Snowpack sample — Buffalo Mountain, Silverthorne, Colorado, USA (1/25/25, 10:11 AM MST)
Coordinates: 39.6222, -106.1139
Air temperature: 22 °F
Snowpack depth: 110 cm
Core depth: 10 cm
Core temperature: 46.4 °F
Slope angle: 12°, slope face: 102°
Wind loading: high
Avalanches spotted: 0
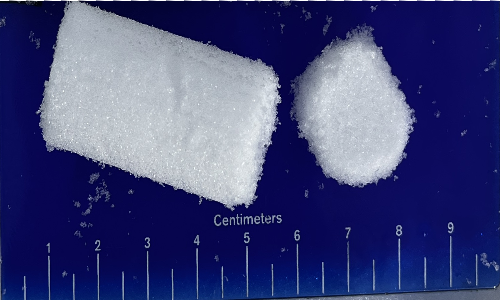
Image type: core
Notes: No avalanches nearby, collected on the outskirts of a fire break 15 meters from the treeline, on way to Buffalo and Red Mountain